Question: I'm trying to call a method 20 times per second to push point A away from point B.
The method should use the following variables:
- - - - -
The closer point A and B are together the faster they will move away from each other.
The strength variable controls the distance per tick and the distance between the points where point A won't be pushed anymore...
Basically I'm trying to slowly push the cursor away from a specified point.
Any ideas how I could implement this?

This is my attempt, unfortunately the cursor moves faster if the distance increases...
'''
'PosX and PosY are the percentage of the screen width/height
'Calculate the real position
Dim ScreenPosX As Integer = Screen.PrimaryScreen.WorkingArea.Width * (PosX / 100)
Dim ScreenPosY As Integer = Screen.PrimaryScreen.WorkingArea.Height * (PosY / 100)
Dim PointOffsetX As Integer = Cursor.Position.X - ScreenPosX
Dim PointOffsetY As Integer = Cursor.Position.Y - ScreenPosY
If PointOffsetX > -Strength And PointOffsetX < Strength Then
Dim StrengthFactorX As Integer = Strength - ScreenOffsetX
Dim StrengthFactorY As Integer = Strength - ScreenOffsetY
Cursor.Position = New Point(Cursor.Position.X + StrengthFactorX, Cursor.Position.Y + StrengthFactorY)
'Would be the same for Y. Obviously doesn't work though.
End If
'''
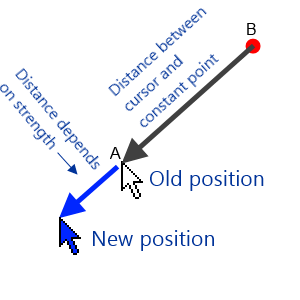
Answer: This code works for me. I used a button and the timer ontick event. You can adjust the constants.
'''
Dim currentObjectAccelerationX As Decimal = 0
Dim currentObjectAccelerationY As Decimal = 0
Dim currentObjectPointX As Decimal
Dim currentObjectPointY As Decimal
Const maxDistance As Integer = 50
Const accelerationDenominator As Integer = 50
Const deceleration As Decimal = 0.2
Public Sub New()
' This call is required by the designer.
InitializeComponent()
' Add any initialization after the InitializeComponent() call.
currentObjectPointX = Button1.Location.X
currentObjectPointY = Button1.Location.Y
Timer1.Start()
End Sub
Private Sub onTick(sender As System.Object, e As System.EventArgs) Handles Timer1.Tick
Dim MousePointX As Integer = Me.PointToClient(Cursor.Position).X
Dim MousePointY As Integer = Me.PointToClient(Cursor.Position).Y
Dim OffsetX As Decimal = currentObjectPointX - MousePointX
Dim OffsetY As Decimal = currentObjectPointY - MousePointY
If Math.Abs(OffsetX) < maxDistance AndAlso Math.Abs(OffsetY) < maxDistance Then
Dim accelerationX As Decimal = 0
Dim accelerationY As Decimal = 0
If OffsetX > 0 Then
accelerationX = 1 + (maxDistance - OffsetX) / accelerationDenominator
Else
accelerationX = -1 + (-maxDistance - OffsetX) / accelerationDenominator
End If
If OffsetY > 0 Then
accelerationY = 1 + (maxDistance - OffsetY) / accelerationDenominator
Else
accelerationY = -1 + (-maxDistance - OffsetY) / accelerationDenominator
End If
currentObjectAccelerationX += accelerationX
currentObjectAccelerationY += accelerationY
End If
currentObjectPointX += currentObjectAccelerationX
currentObjectPointY += currentObjectAccelerationY
If (Math.Abs(currentObjectAccelerationX) <= deceleration) Then
currentObjectAccelerationX = 0
ElseIf (currentObjectAccelerationX > deceleration) Then
currentObjectAccelerationX -= deceleration
ElseIf (currentObjectAccelerationX < deceleration) Then
currentObjectAccelerationX += deceleration
End If
If (Math.Abs(currentObjectAccelerationY) <= deceleration) Then
currentObjectAccelerationY = 0
ElseIf (currentObjectAccelerationY > deceleration) Then
currentObjectAccelerationY -= deceleration
ElseIf (currentObjectAccelerationY < deceleration) Then
currentObjectAccelerationY += deceleration
End If
Button1.Location = New Point(currentObjectPointX, currentObjectPointY)
End Sub
'''